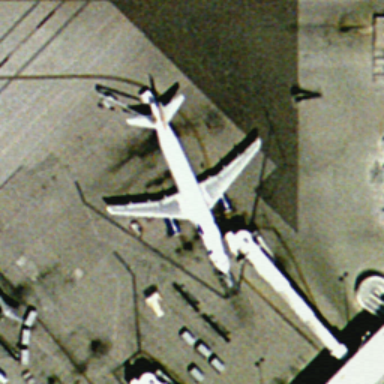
There is an airplane stopped at the airport .